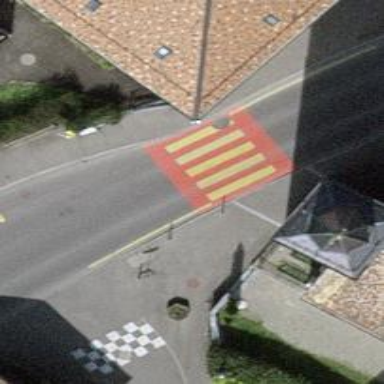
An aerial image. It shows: Marked zebra crossing on the road.